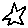
Label: star